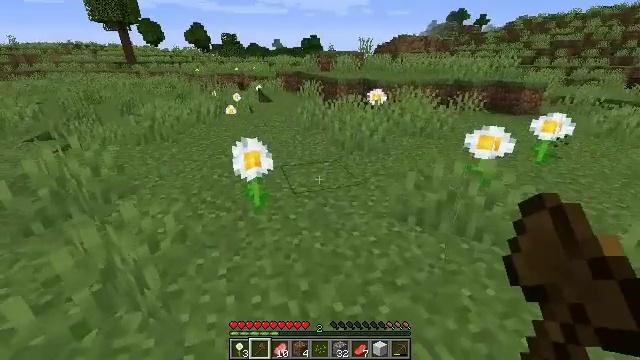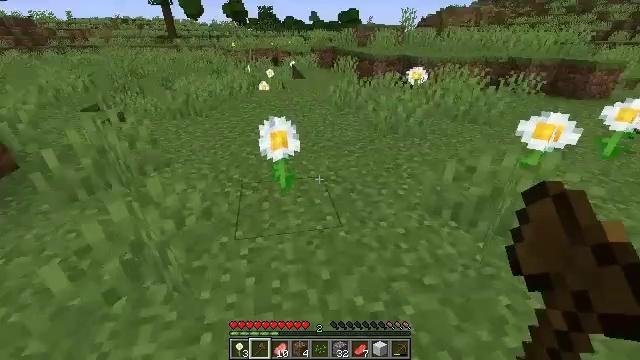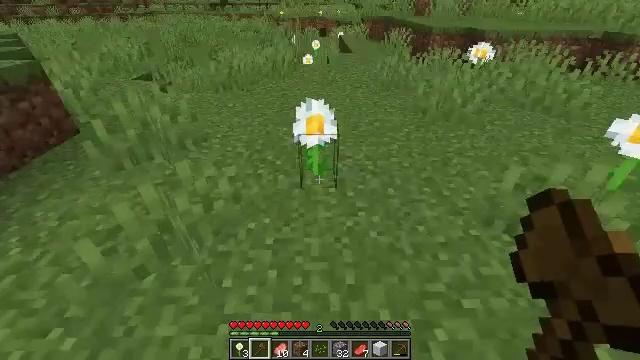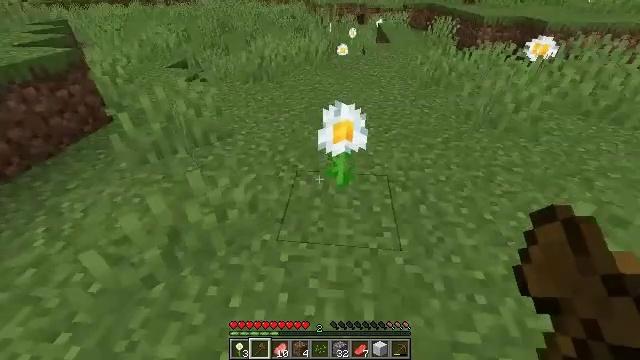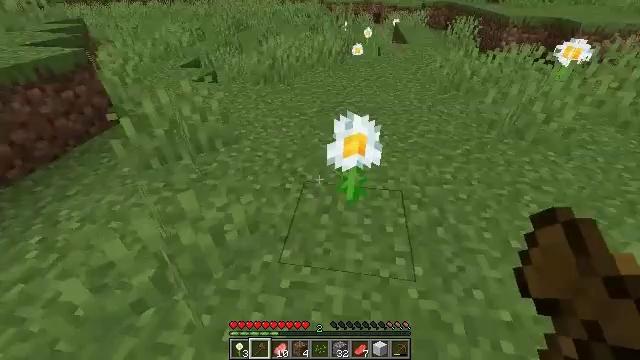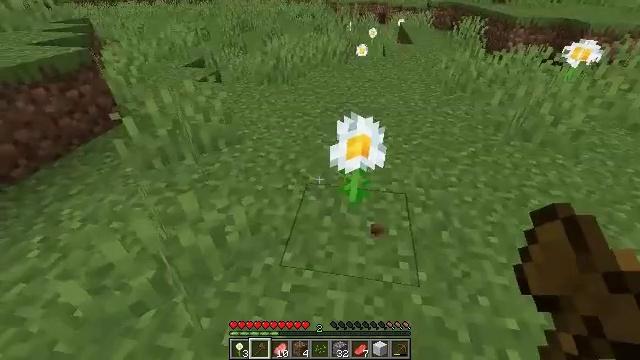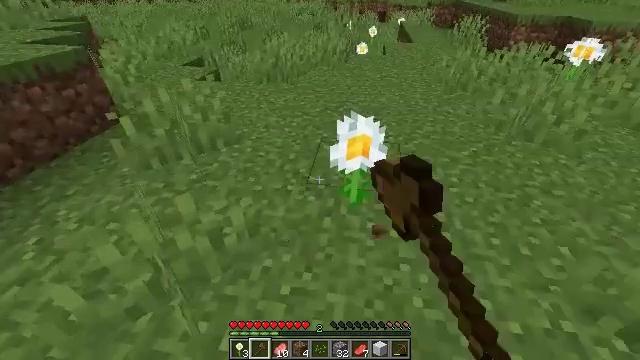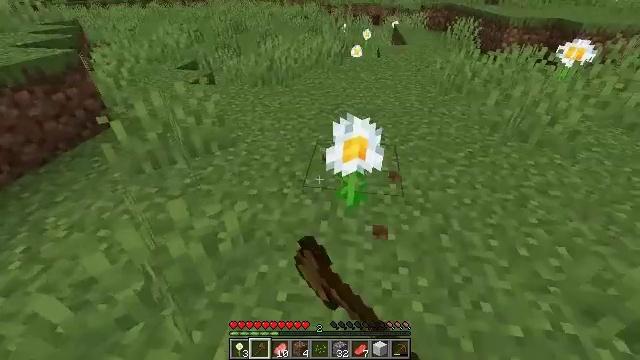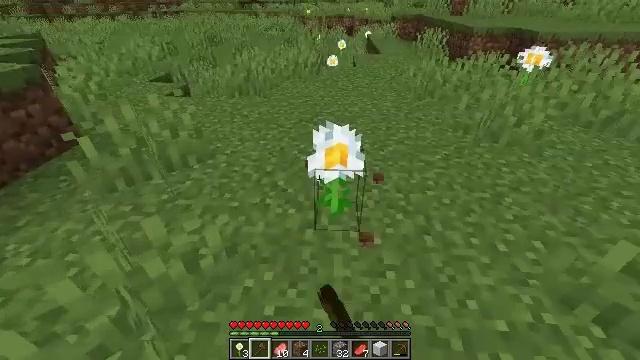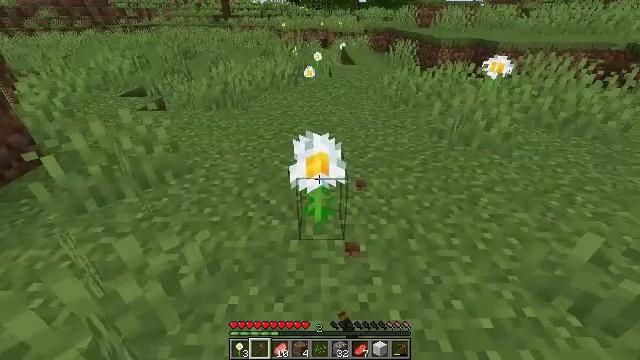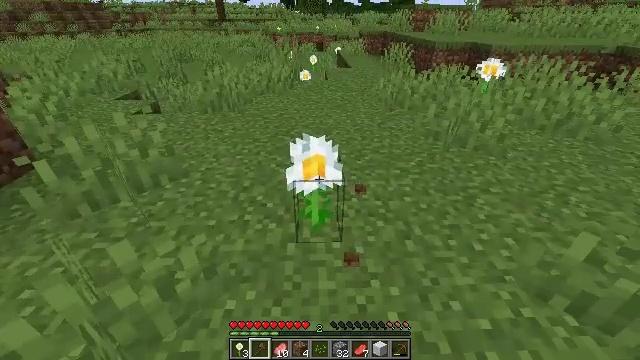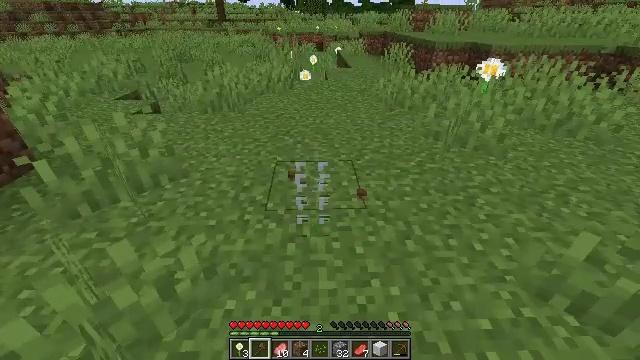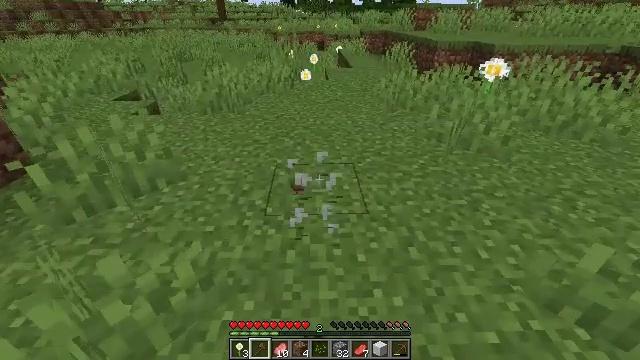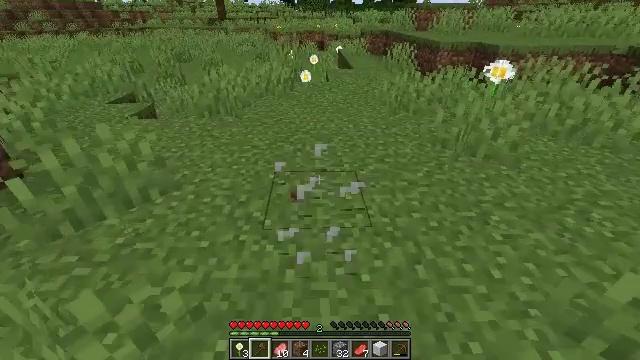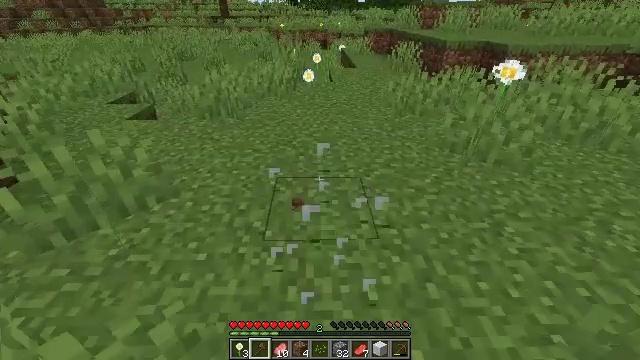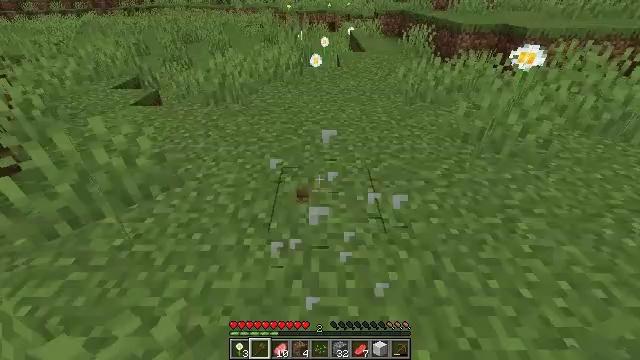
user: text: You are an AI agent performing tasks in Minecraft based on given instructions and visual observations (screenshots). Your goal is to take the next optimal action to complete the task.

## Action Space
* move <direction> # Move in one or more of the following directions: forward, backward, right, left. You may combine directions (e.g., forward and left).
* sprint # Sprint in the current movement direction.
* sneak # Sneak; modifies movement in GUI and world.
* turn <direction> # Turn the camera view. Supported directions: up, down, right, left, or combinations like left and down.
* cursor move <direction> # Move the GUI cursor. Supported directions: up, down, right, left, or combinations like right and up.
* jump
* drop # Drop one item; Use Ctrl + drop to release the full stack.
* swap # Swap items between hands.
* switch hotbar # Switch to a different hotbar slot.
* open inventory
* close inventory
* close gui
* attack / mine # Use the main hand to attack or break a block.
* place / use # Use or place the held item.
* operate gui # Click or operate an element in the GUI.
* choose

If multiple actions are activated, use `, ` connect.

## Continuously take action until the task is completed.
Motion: motion action
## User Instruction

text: Pick up the oxeye daisy.
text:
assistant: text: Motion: move forward, turn left and down
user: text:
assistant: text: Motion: move forward, turn left and down
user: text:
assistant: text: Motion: move forward, turn left and down
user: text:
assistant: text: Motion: turn left
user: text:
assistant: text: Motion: attack / mine
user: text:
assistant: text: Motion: attack / mine
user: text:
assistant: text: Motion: turn right, attack / mine
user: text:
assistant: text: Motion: turn right and up
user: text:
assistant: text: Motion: turn right and up
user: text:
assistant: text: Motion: no_op
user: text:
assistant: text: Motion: attack / mine
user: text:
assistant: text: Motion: move forward, attack / mine
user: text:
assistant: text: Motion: move forward
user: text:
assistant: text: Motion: move forward
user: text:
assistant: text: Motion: move forward, turn left and down
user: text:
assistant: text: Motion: no_op